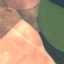
Land use / land cover class: AnnualCrop